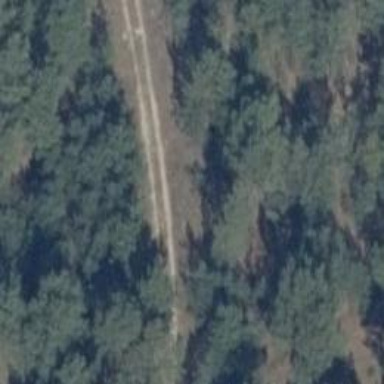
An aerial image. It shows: Dirt track road with grade 4 track type.